Question: Ok so I don't know what the hell is going on I'm just trying to list all the data in a table and it's just not working I have tried a few different ways and I'm not getting any error messages and I have been over the syntax many times.
Here is the code:
'''
// Connect to database
$dbc = mysql_connect("localhost", "root");
if (!$dbc)
die("Could not connect" . mysql_error());
// Select database
$dbc_dbselect = mysql_select_db( "contactmanager", $dbc );
if (!$dbc_contactmanager)
die("Could not connect: " . mysql_error());
// Query database
$query = "SELECT * FROM contacts ORDER by name";
$result = mysql_query($query);
// start a table tag in the HTML
echo '<table>';
// Create a loop to loop through results
while($row = mysql_fetch_array($result)){
// Print the results
echo '<tr>'.'<td>'.$row['Name'].'</td>'.'<td>'.$row['Address'].'</td>'.'<td>'.$row['Phone'].'</td>'.'<td>'.$row['Mobile'].'</td>'.'<td>'.$row['Mobile'].'</td>'.'</tr>';
}
echo "</table>"; //Close the table in HTML
mysql_close($dbc);
'''
And this is the output result in firefox:
'''
'; //Create a loop to loop through results while($row = mysql_fetch_array($result)){ echo ''.''.$row['Name'].''.''.$row['Address'].''.''.$row['Phone'].''.''.$row['Mobile'].''.''.$row['Mobile'].''.''; //$row['index'] the index here is a field name } echo ""; //Close the table in HTML mysql_close($dbc); ?>
'''
Database and table

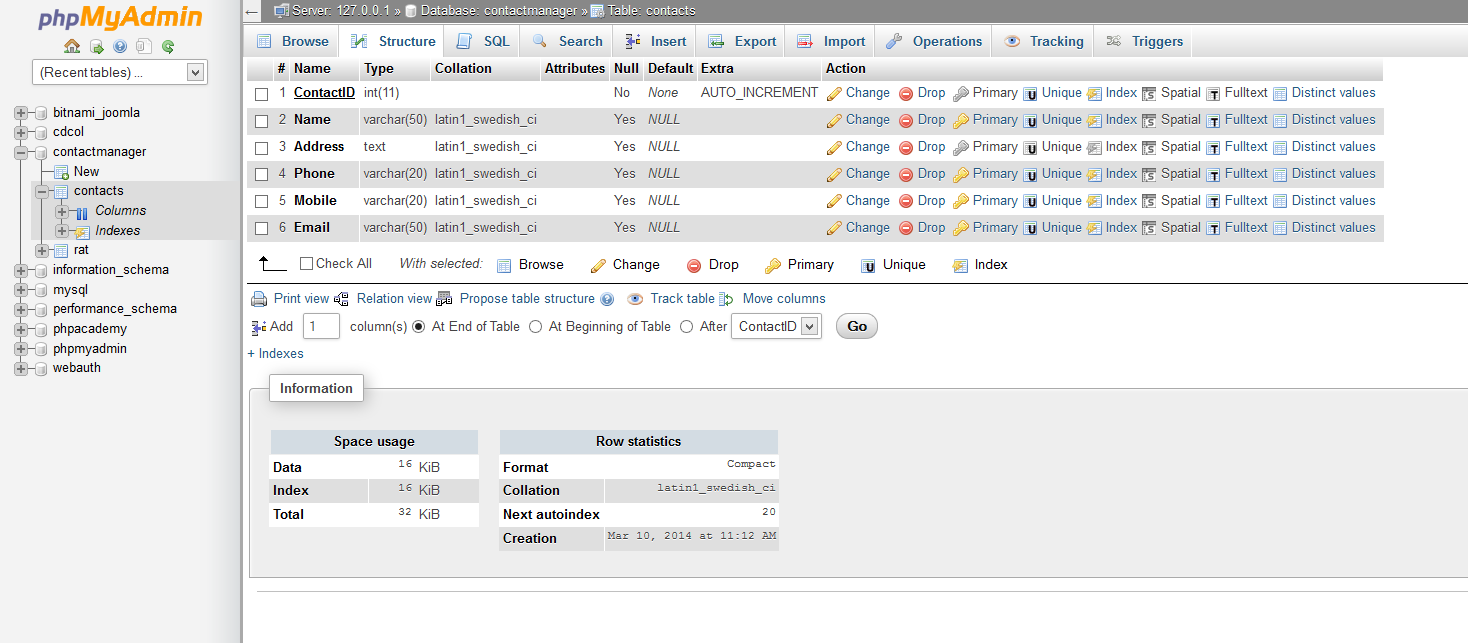
Answer: I think you are missing the third parameter i.e: 'password'
'''
$dbc = mysql_connect("localhost", "root", "");
^----Here
'''
it should be:
'''
mysql_select_db( "contactmanager", $dbc );
'''